Question: I have a project where I need to build some apps out of one Basic App.
For "Sub-Apps" it changes the API-Credentials, Fonts, Sizes, Colors and some features of the App.
So I changed my App that I can easily add features, change colors, ... by changing simple String constants to build new Apps faster.
---
I thought that the best solution would be to add multiple Targets to this XCode Project and set the individual Settings of the App with Conditional Compiler flags
'''
#ifdef AppTarget1
qr_reader = YES;
#endif
'''
But the Problem is, that in future will be available multiple versions of the Framework. So when updating an App based on a old Framework we always had to do the adjustments to work with the new Version of the framework (if any) and we've no control over the Framework Versions, ect.
One goal is also to allow our Developers with a Simple Podfile build new Apps easily.
---
So the next idea was to create a Framework Project, what then is included with CocoaPods in our Main Apps. I followed this tutorial: <URL>
In the MainApp I included the Framework, the MainApp-AppDelegate Class is a Subclass of the Framework-AppDelegate Class.
'''
@interface MainApp_AppDelegate : FrameworkAppDelegate
'''
The Method where I set all the App-Based Settings I overwrite in the MainApp_AppDelegate.
'''
@implementation MainApp_AppDelegate
-(void)initSettings {
qr_reader = YES;
}
@end
'''
It worked like a charm, but one Problem I've with images. The AppFramework contains Image training.png and image y.png.
In the Main App xyz I decide that the Image training.png looks not good for this App, so I want to change only that (y.png I want the version included in the Framework). I put the x.png into the Main App Ressources Folder, but after compiling and Running there I see the Image included in the AppFramework Project.

Are there any ways to change that behaviour or better ways to create a Framework?
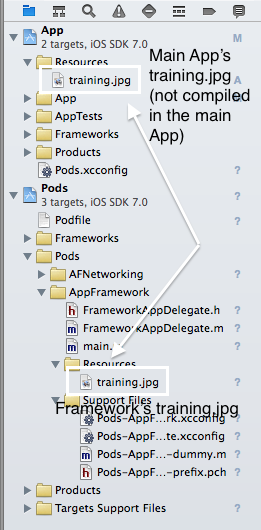
Answer: What is happening is Cocoapods copies its resources in the final '.app' bundle your app is done copying his. So your 'training.jpg' gets overwritten by your framework's.
# Build phases order
As @masam said, you need to reorder the build phases of your project in order to copy your app's resources after Cocoapods' resources.

(Notice how "Copy Bundle Resources" is now under "Copy Pods Resources" in the list)
# Force resources copy
Unfortunately, this will not be sufficient, as Xcode's build system is () smart and will not copy (or recompile in the case of a source file) a target which is "up-to-date". For a static resource like an image, being up-to-date means that the target path (in the final '.app' bundle) is newer than the source path (in you Xcode project).
So if you try to run your app now, you will notice no change. Xcode won't copy the 'training.jpg' as it is already present and newer in the '.app'.
You will need to trick Xcode into thinking that the resources in the '.app' are outdated and needs to be updated. To do this, add a new "Run Script Build Phase" between "Copy Pods Resources" and "Copy Bundle Resources":

The script should set the modification date of the resources to an earlier date, to force Xcode to copy your app's resources. 'touch' does the job:
'''
find ${TARGET_BUILD_DIR} -name 'training.jpg' -exec touch -ct $(date -v-1d "+%Y%m%d%H%M.%S") {} \;
'''
We use 'date -v-1d "+%Y%m%d%H%M.%S"' to set the resource's modification date to yesterday.
Xcode will now overwrite the framework's image with the app's one.
# Manage the targets resources
Again, as @masam said, don't forget to add the resource only to correct targets.
eg.

# Conclusion
tl;dr:
- - 'find''find ${TARGET_BUILD_DIR} -name '*.png''-
On the thingy:
Remember that each modification you make on one target's Build Phases will impact other targets Build Phases. You'll need to edit every targets individually. Hence my previous .
I perfectly understand the need to have multiple targets to build multiples apps based on the same codebase, but Xcode is bad at managing a large number of targets. Take it from a guy currently working on an fairly large app (1k+ files, and a of dependencies) with 65 different targets: this is a nightmare.
The '.pbxproj' will basically grow in factor of your number of targets (25MB in my case), and you'll get the beach ball each time a project modification in done in Xcode. And as each target is managed independently, each time you need to eg. add/remove a compile flag, . (or you will edit the '.pbxproj' "by hand" with 'sed'/'awk'/whatever, which is faster, but risky... but fun :)).
Oh... and did I mention merge conflicts?